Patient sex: M
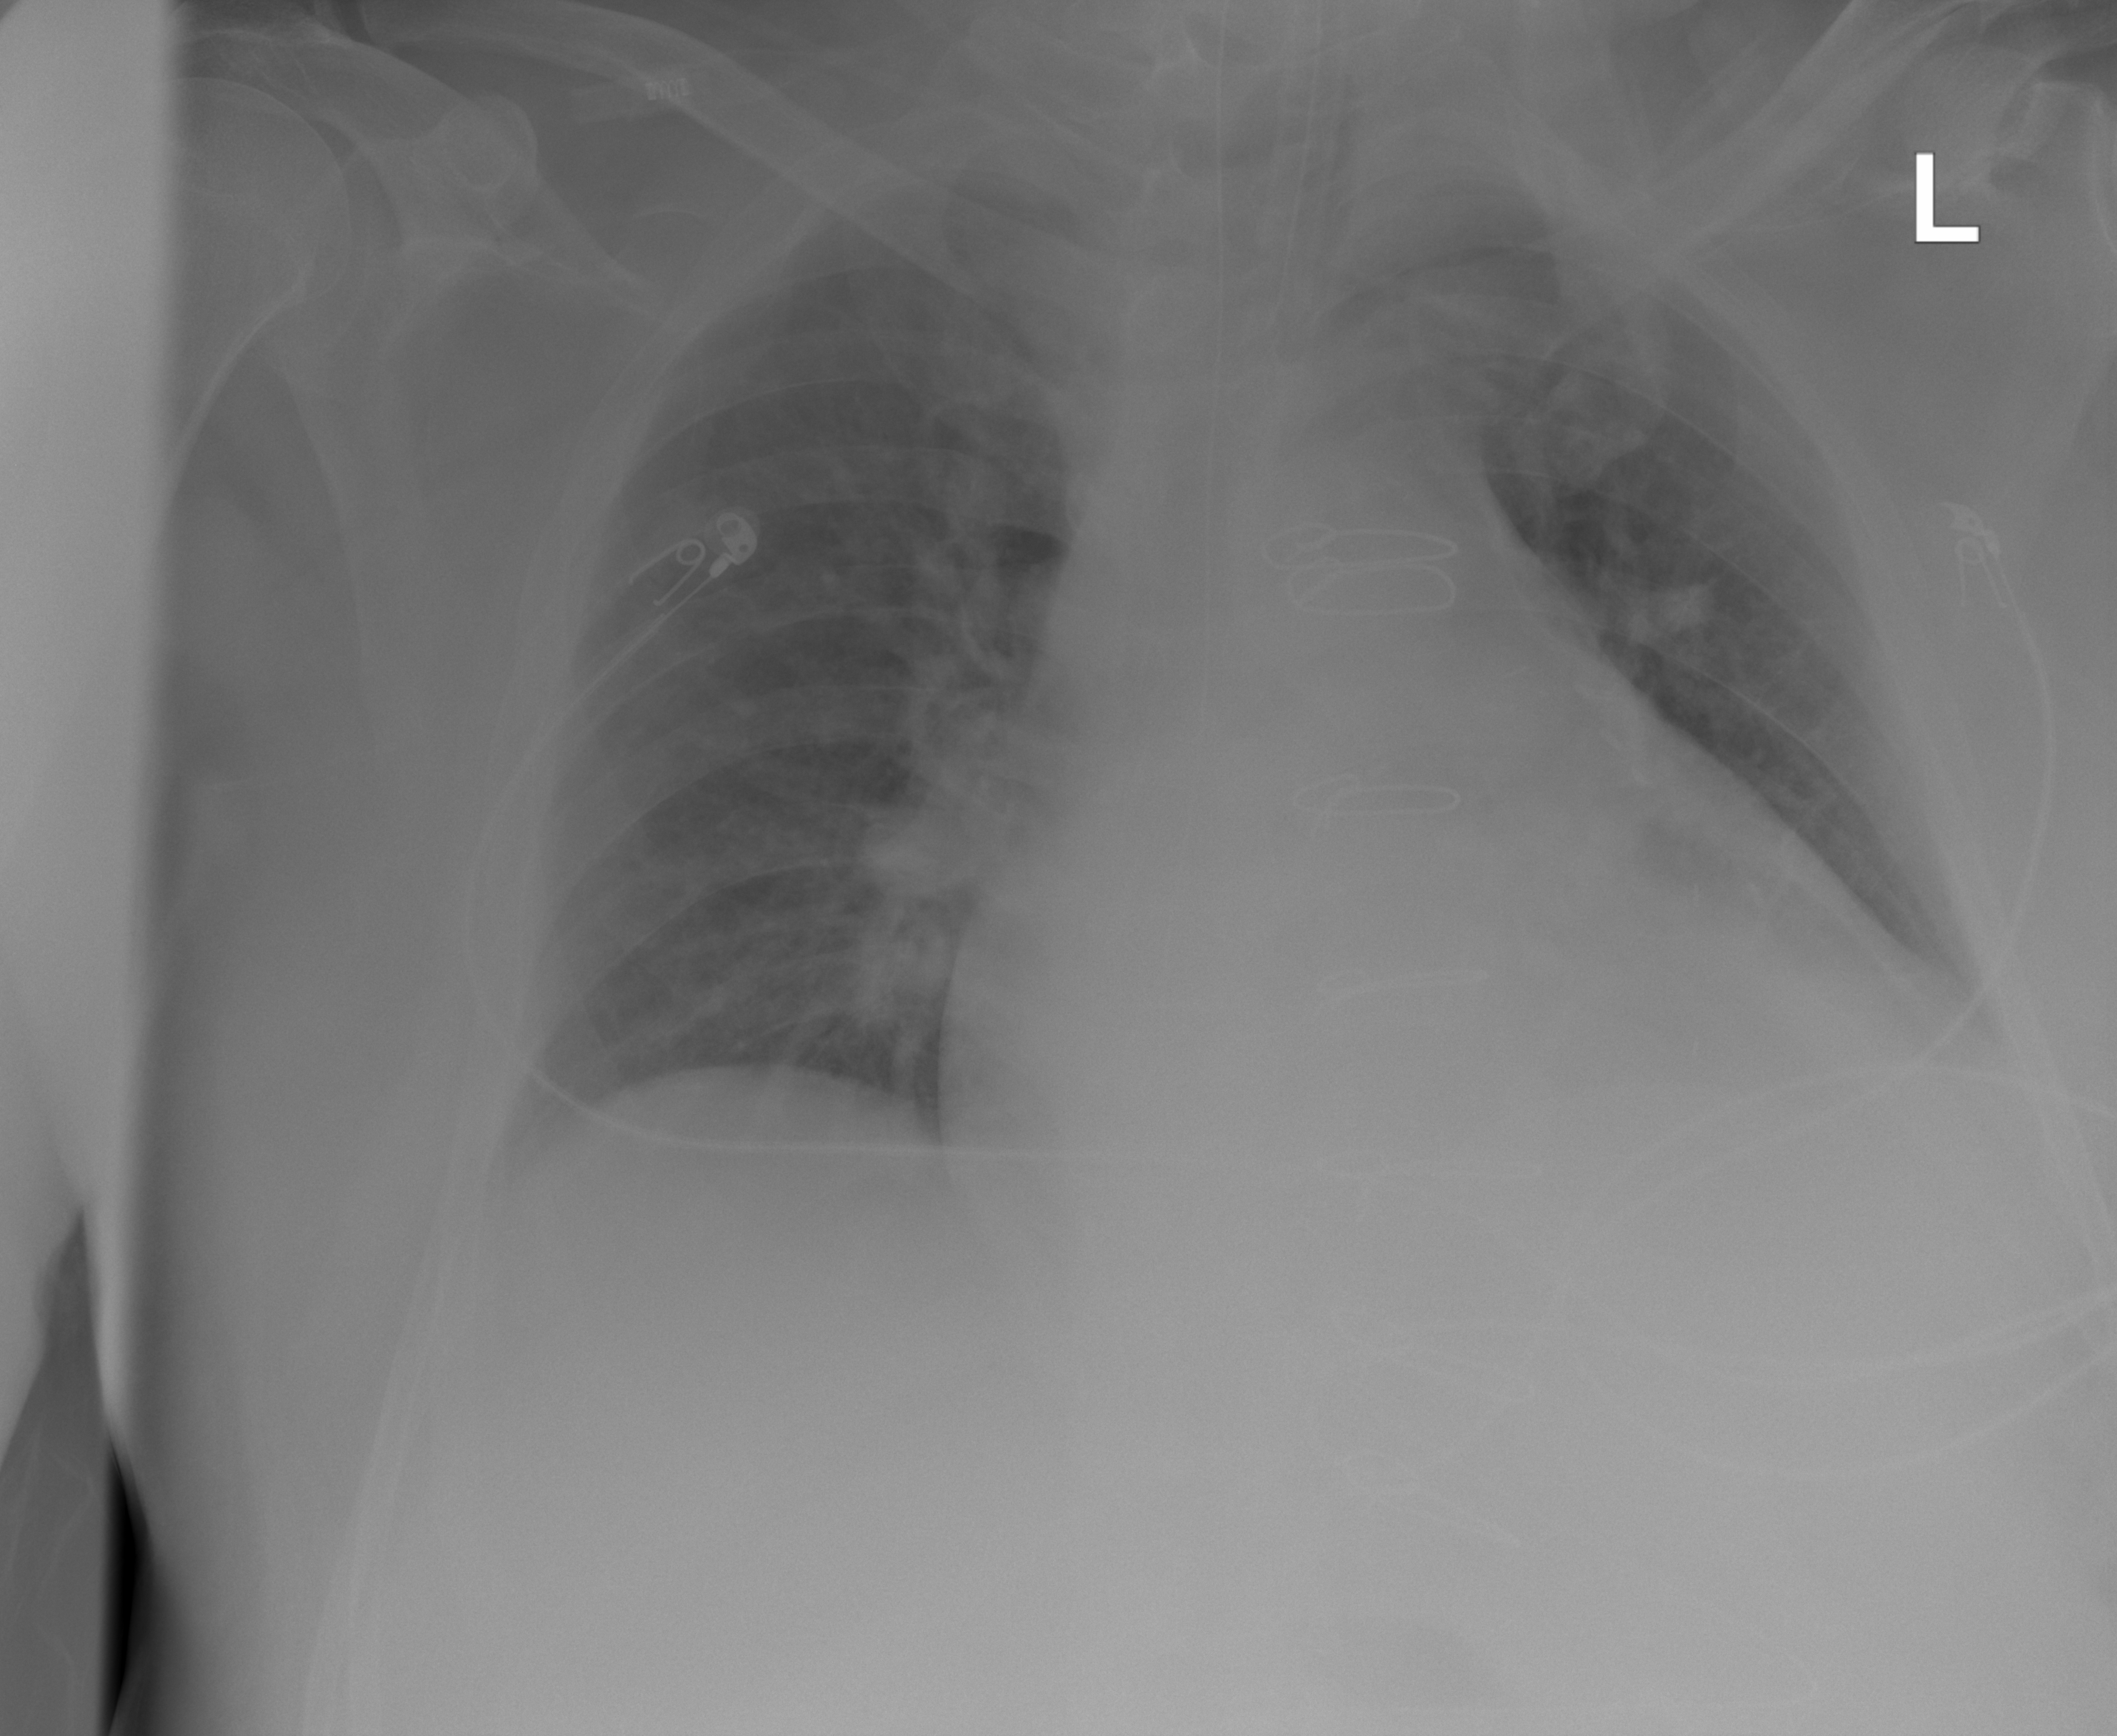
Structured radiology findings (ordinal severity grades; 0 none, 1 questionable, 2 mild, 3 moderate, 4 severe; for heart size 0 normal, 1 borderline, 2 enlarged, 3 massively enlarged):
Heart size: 2
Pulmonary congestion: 2
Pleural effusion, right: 0
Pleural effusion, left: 0
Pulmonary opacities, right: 0
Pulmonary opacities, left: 0
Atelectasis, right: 0
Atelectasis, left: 0